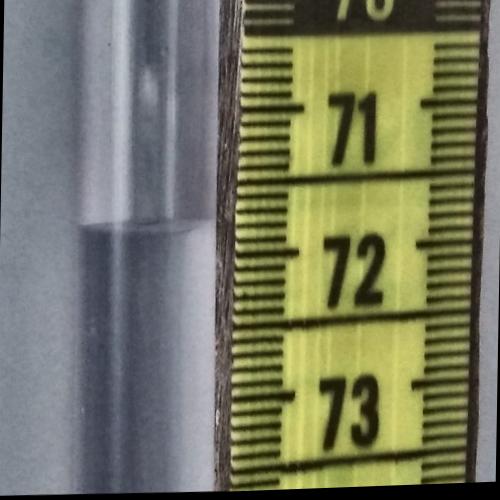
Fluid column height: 71.8 cm